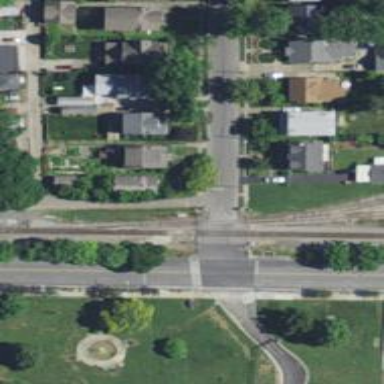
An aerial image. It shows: Level crossing with lights at railway intersection.